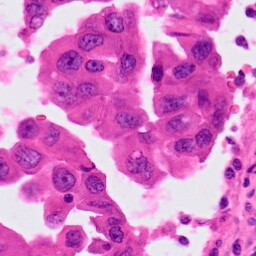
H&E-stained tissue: Lung